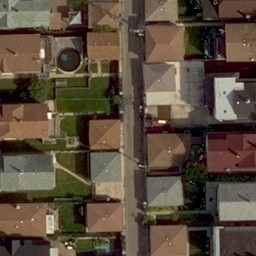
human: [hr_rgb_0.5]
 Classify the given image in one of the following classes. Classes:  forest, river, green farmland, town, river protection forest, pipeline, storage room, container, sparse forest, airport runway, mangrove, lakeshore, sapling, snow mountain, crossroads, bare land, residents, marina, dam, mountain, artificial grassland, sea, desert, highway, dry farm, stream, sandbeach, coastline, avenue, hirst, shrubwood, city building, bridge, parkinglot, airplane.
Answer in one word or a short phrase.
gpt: residents